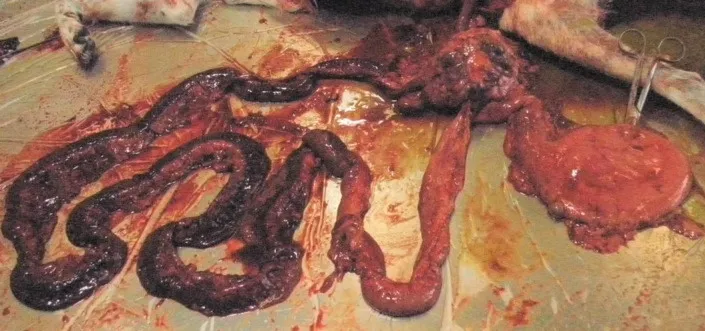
There were marked chronic inflammatory lesions in the intestines and the small bowel was perforated.
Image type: medical_photograph (other_medical_photograph)